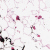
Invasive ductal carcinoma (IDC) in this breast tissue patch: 0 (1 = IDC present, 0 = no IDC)